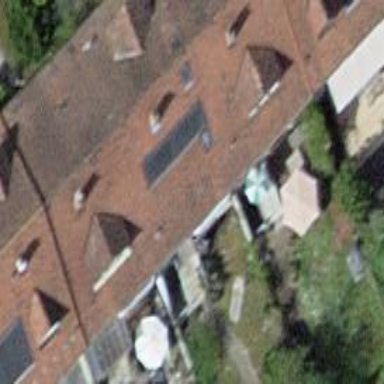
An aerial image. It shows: Terrace building.